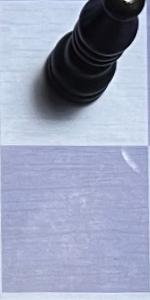
Label: Empty